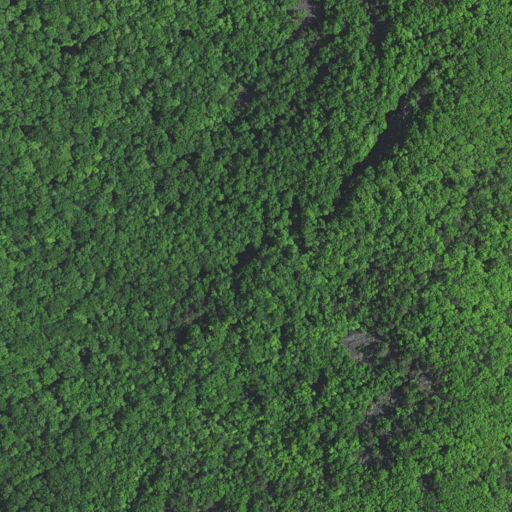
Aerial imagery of cliff(s) in North Carolina named Devils Garden containing deciduous forest, mixed forest, and evergreen forest